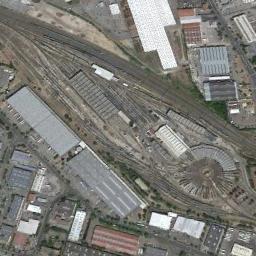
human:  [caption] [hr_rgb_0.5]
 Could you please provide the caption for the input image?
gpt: The railway station is next to some buildings .

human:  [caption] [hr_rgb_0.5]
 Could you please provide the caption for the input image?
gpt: The railway station has lots of staggered railways and some other buildings .

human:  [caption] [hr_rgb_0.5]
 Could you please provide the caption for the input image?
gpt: Many buildings of different shapes are beside the railway station .

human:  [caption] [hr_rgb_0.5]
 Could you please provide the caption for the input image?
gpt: There is a railway station in the crowded city .

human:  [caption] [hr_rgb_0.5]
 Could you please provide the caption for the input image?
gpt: There are some buildings around the railway station .